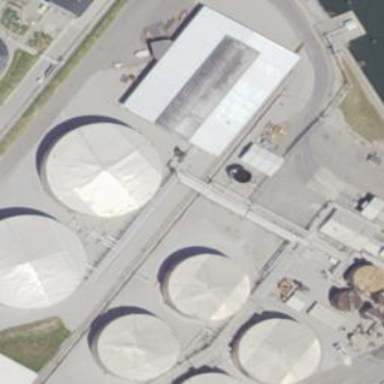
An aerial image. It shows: Industrial area with asphalt plant.